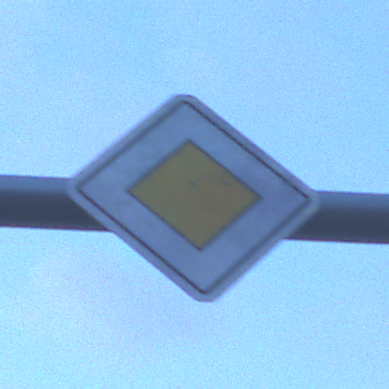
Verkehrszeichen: Vorfahrtsstrasse
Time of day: Dawn
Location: Outdoor (Urban)
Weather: PartlyCloudy
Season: NotSpecified
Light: Natural